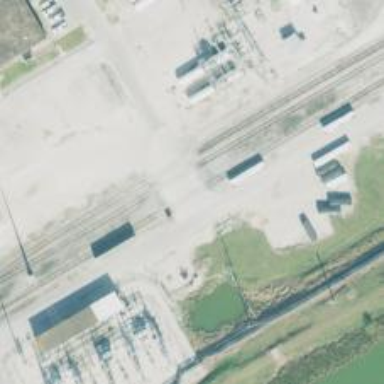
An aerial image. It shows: Level crossing along the railway.